Interaction volume radius: 10 \u00c5
Interaction volume height: 20 \u00c5
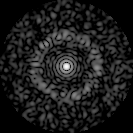
Disorder parameter: 0.8585